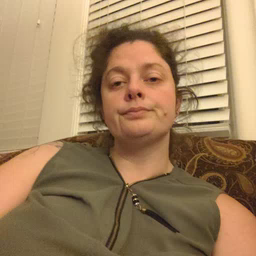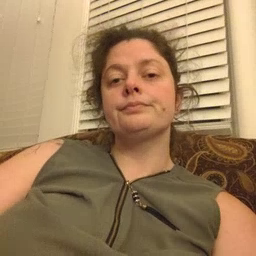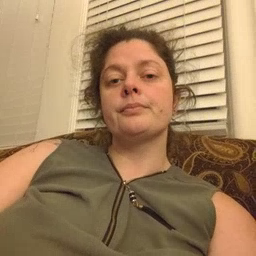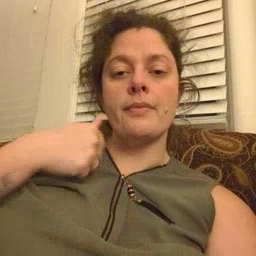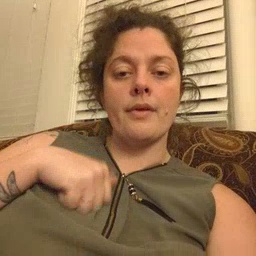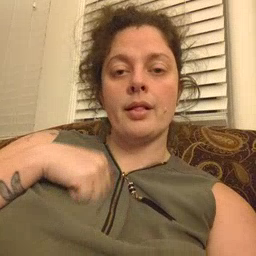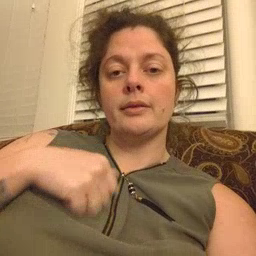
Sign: bath